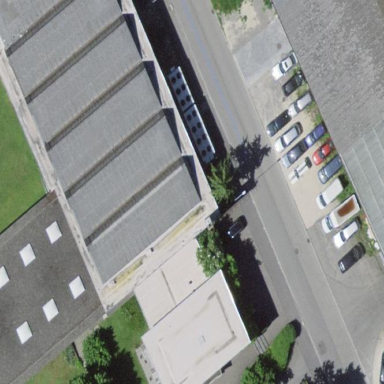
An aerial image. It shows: Commercial building.